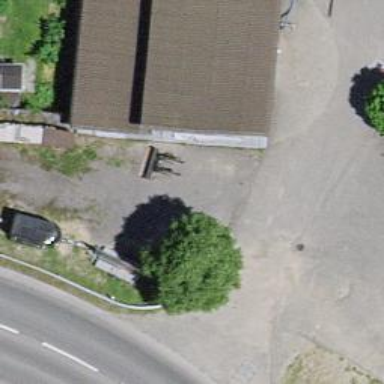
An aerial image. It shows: Barn.